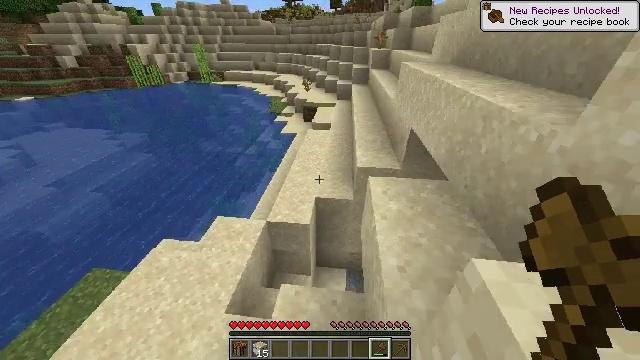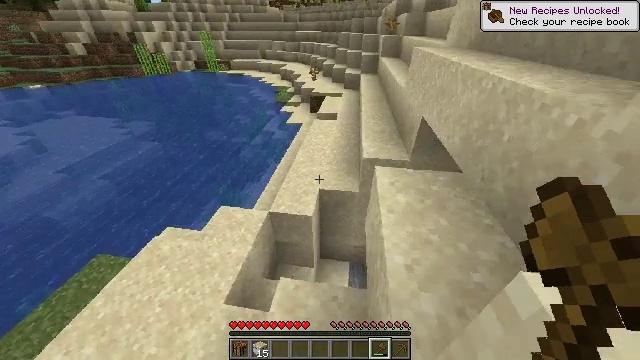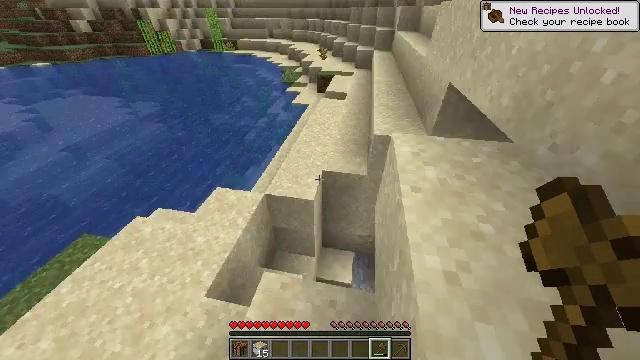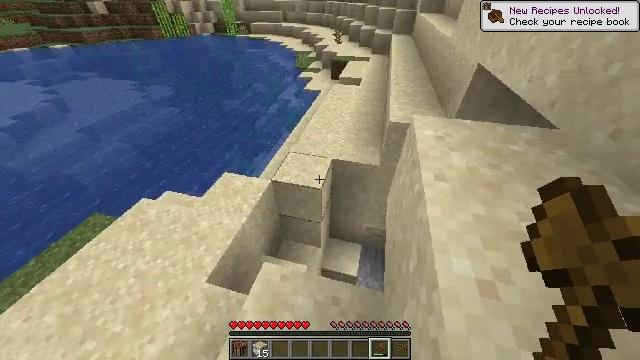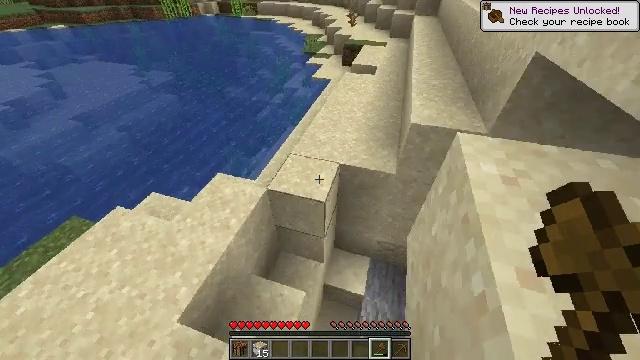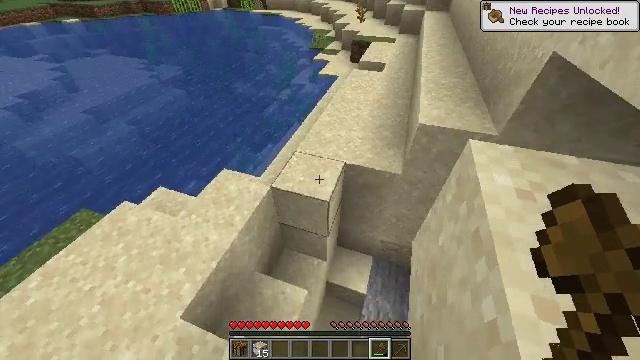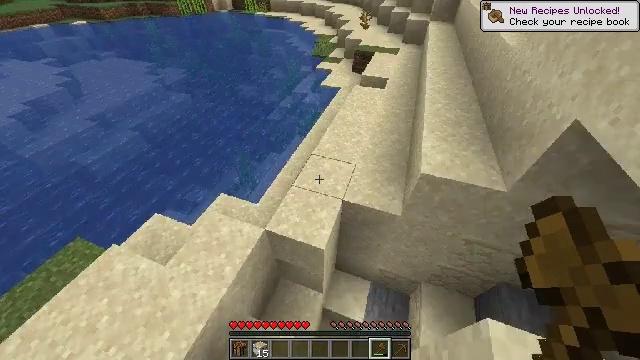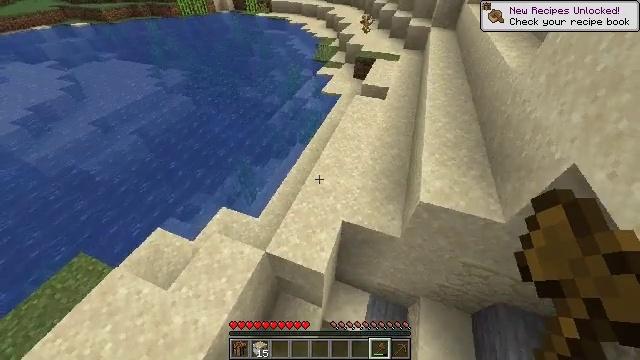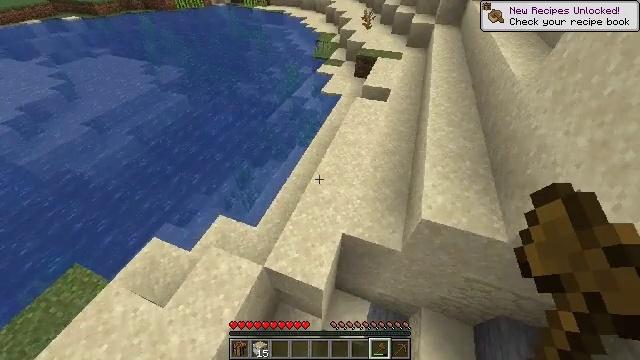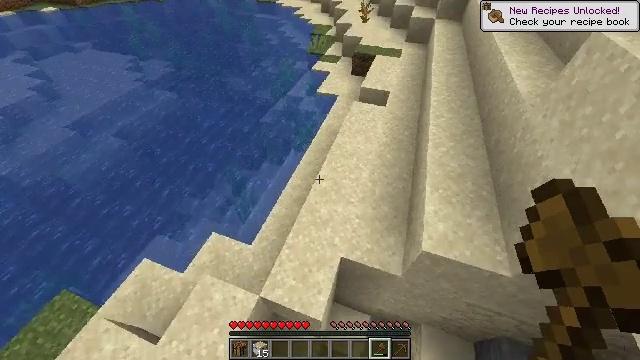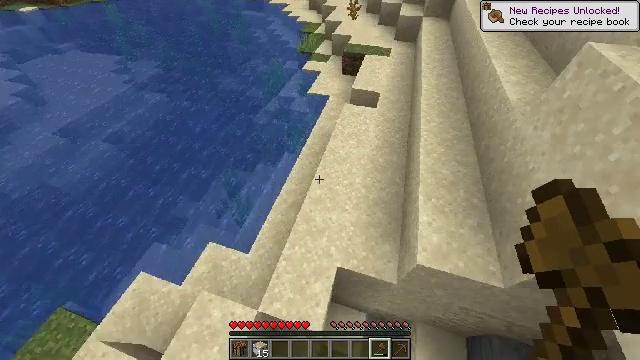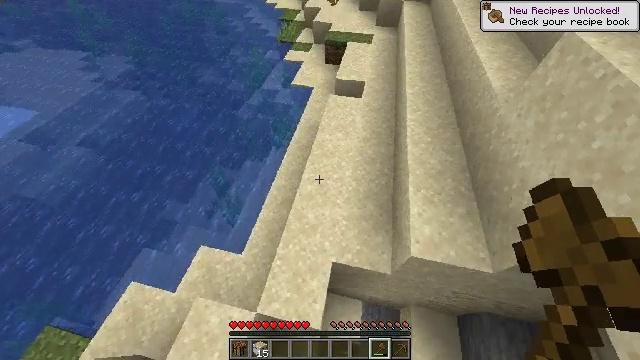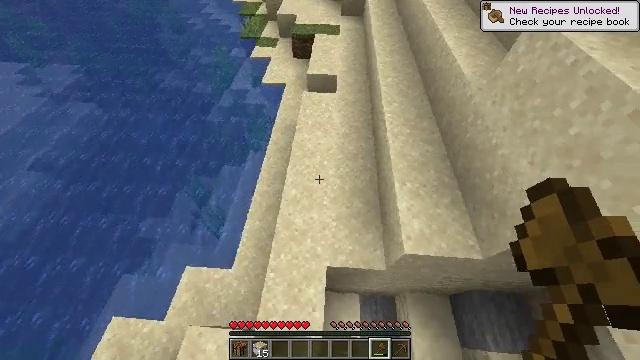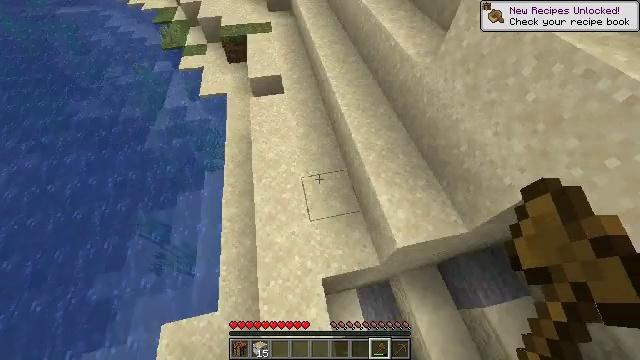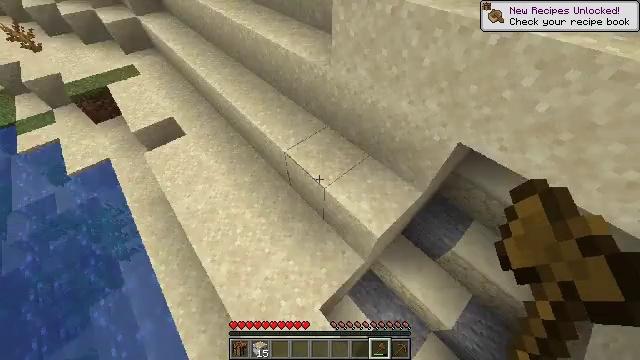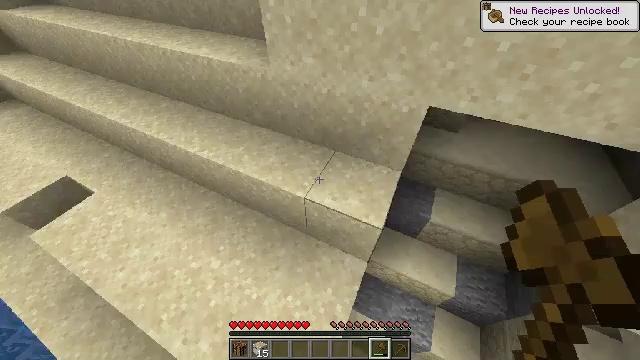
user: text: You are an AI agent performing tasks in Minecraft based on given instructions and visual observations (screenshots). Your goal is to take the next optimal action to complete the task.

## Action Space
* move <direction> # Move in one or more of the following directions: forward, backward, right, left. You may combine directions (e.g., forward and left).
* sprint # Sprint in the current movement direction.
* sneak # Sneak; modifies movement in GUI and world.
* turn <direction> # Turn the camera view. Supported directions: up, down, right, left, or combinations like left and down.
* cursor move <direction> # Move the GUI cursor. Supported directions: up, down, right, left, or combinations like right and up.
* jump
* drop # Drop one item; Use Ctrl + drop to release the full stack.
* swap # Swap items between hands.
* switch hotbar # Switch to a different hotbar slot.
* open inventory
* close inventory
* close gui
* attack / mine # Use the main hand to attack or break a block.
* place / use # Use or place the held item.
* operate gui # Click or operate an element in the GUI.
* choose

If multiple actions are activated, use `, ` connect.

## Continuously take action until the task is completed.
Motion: motion action
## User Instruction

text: Dig up some sand.
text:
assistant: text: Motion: move forward, sprint, turn left and down
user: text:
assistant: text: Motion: move forward, sprint, turn left and down
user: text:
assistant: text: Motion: move forward, sprint, turn left and down
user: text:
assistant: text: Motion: move forward, sprint, turn left and down
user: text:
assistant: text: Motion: move forward, sprint, turn left and down
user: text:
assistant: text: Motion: move forward, sprint, turn down, jump
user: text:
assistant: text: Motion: move forward, sprint, jump
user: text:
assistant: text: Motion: move forward, sprint, jump
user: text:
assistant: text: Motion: move forward, turn right and down
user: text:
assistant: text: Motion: move forward, turn right and down
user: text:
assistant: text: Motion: move forward, turn right and down
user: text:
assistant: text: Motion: move forward, turn right and down
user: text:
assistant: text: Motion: move forward and move left, turn right and down
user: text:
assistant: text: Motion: move forward and move left, turn right and up
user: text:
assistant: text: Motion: turn right and up
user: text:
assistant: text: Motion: turn right
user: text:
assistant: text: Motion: turn right and down
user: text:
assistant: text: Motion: turn right
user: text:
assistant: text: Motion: no_op
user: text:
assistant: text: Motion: no_op
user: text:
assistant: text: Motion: turn right
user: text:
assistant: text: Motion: turn right
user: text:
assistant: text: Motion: turn right
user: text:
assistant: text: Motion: move right, turn right
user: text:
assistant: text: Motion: move forward and move right
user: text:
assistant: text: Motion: move forward and move right, turn up
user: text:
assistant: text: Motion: move forward and move right, turn left and up
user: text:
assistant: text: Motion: move right, turn left and up
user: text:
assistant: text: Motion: turn left and up
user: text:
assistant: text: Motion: turn left and up